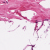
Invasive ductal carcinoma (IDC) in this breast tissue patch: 0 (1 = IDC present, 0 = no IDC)